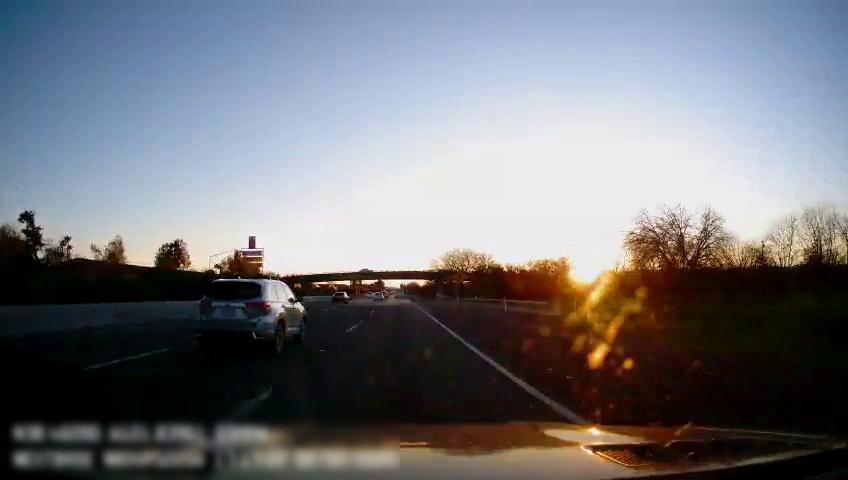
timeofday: Dusk/Dawn/Twilight
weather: Sunny
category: Drivable Space
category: Vehicles | Other LV
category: Vehicles | Car
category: Vehicles | SUV
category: Vehicles | Car
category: Lanes | Current Lane
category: Lanes | Alternate Lane
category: Lanes | Alternate Lane
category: Lanes | Alternate Lane